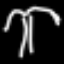
Label: palm tree